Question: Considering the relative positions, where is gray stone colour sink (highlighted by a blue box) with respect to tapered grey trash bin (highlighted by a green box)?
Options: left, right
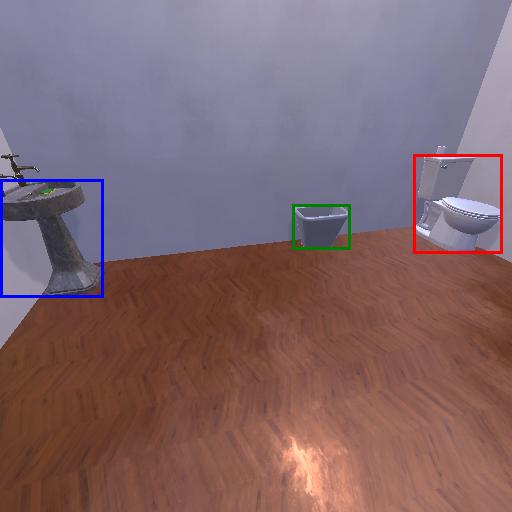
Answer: left